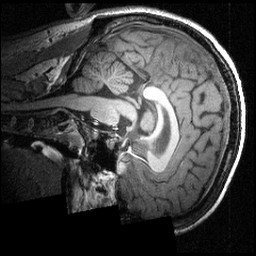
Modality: T1w
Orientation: sagittal
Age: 21
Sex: male
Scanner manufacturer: siemens
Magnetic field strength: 3.951 T
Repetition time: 1.5 s
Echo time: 0.00335 s